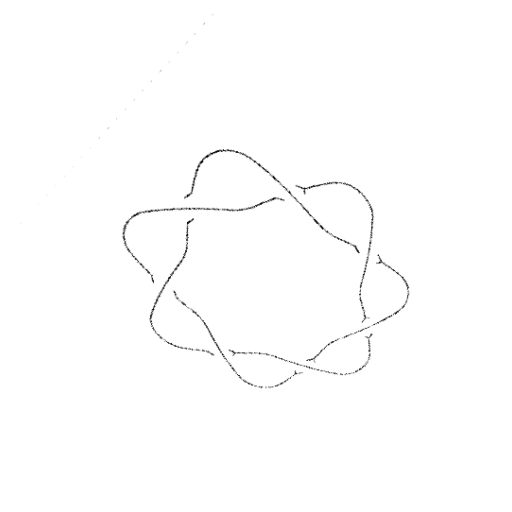
Crossing number: 7